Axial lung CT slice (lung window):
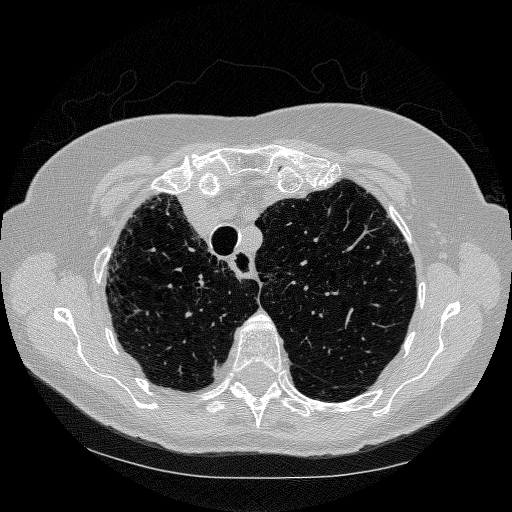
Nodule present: no